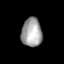
Tissue: lung
Cell type: Epithelial cells
Senescence score: 0.2403
Nuclear area (px): 582
Mean DAPI intensity: 161.88